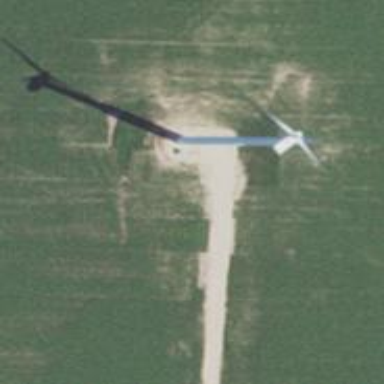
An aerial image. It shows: Wind power generator with wind turbines.